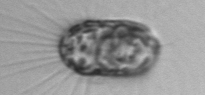
Label: Corethron_hystrix